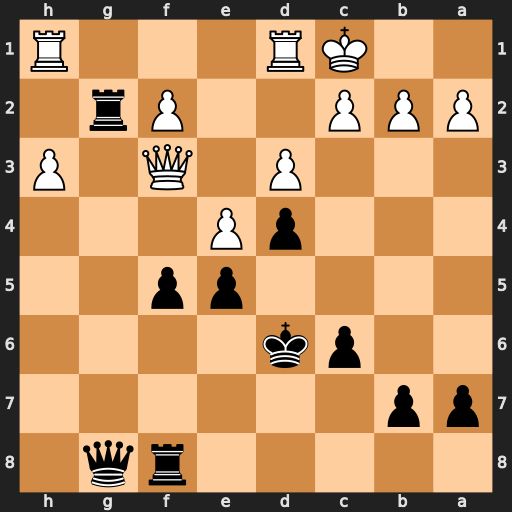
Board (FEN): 5rq1/pp6/2pk4/4pp2/3pP3/3P1Q1P/PPP2Pr1/2KR3R
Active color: b
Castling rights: -
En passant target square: -
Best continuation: fxe4 Qxg2 Qxg2